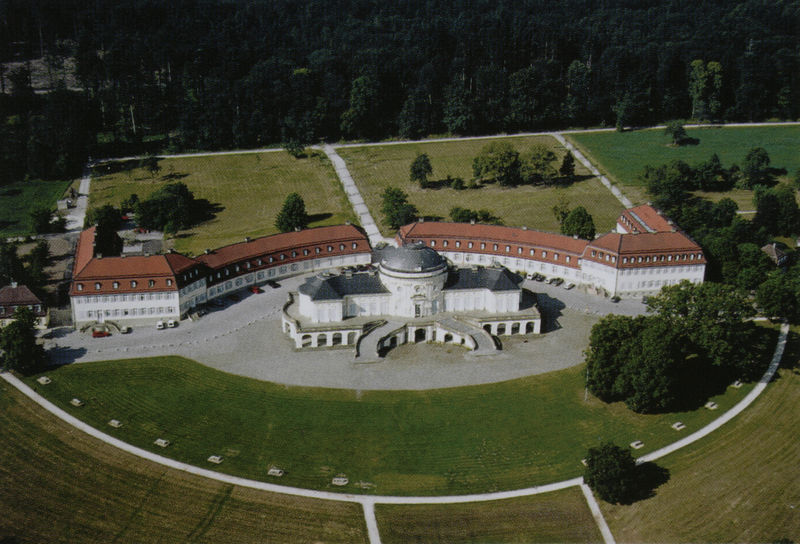
Titel: Ansicht des Schlosses aus der Vogelperspektive
Künstler: Johann Friedrich Weyhing
Standort: Stuttgart
Institution: Schloss Solitude
Schlagwörter: baum, blätter, laub, schatten, weiß, bäume, grün, fenster, grau, licht, strasse, säulen, anlage, dach, gebäude, gras, haus, park, rasen, rot, schloss, weg, wiese, architektur, barock, feld, felder, büsche, wege, wiesen, adel, renaissance, wald, rund, garten, fassade, fassaden, flächen, dächer, ziegel, hof, weis, platz, auto, kuppel, querformat, treppe, treppen, könig, symmetrie, stufen, edel, menschenleer, foto, fotografie, luftaufnahme, photographie, bögen, burg, kloster, palast, fürst, photo, halbkreis, halbrund, kreisbogen, portal, farbfoto, anwesen, walmdach, landwirtschaft, freitreppe, auffahrt, einfahrt, etagen, gaube, geschosse, rampe, laubengang, klassik, stockwerke, aufnahme, autos, fesnter, bauwerk, gesamtansicht, parkplatz, rondell, schlossanlage, gartenanlage, komplex, kuppelbau, treppenanlage, grünflächen, luftbild, parken, mansarden, gars, stuttgart, geschlossenheit, rut, hofgut, solitude, flügl, schlpss, zuwege, geormetrie, justus, bauanlage, 16 jahrhundert, vonoben, baukomplex